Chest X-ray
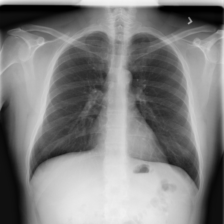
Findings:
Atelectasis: negative
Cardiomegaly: negative
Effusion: negative
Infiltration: negative
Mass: negative
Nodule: negative
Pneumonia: negative
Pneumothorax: negative
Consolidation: negative
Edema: negative
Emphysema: negative
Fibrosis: negative
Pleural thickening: negative
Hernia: negative